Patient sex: F
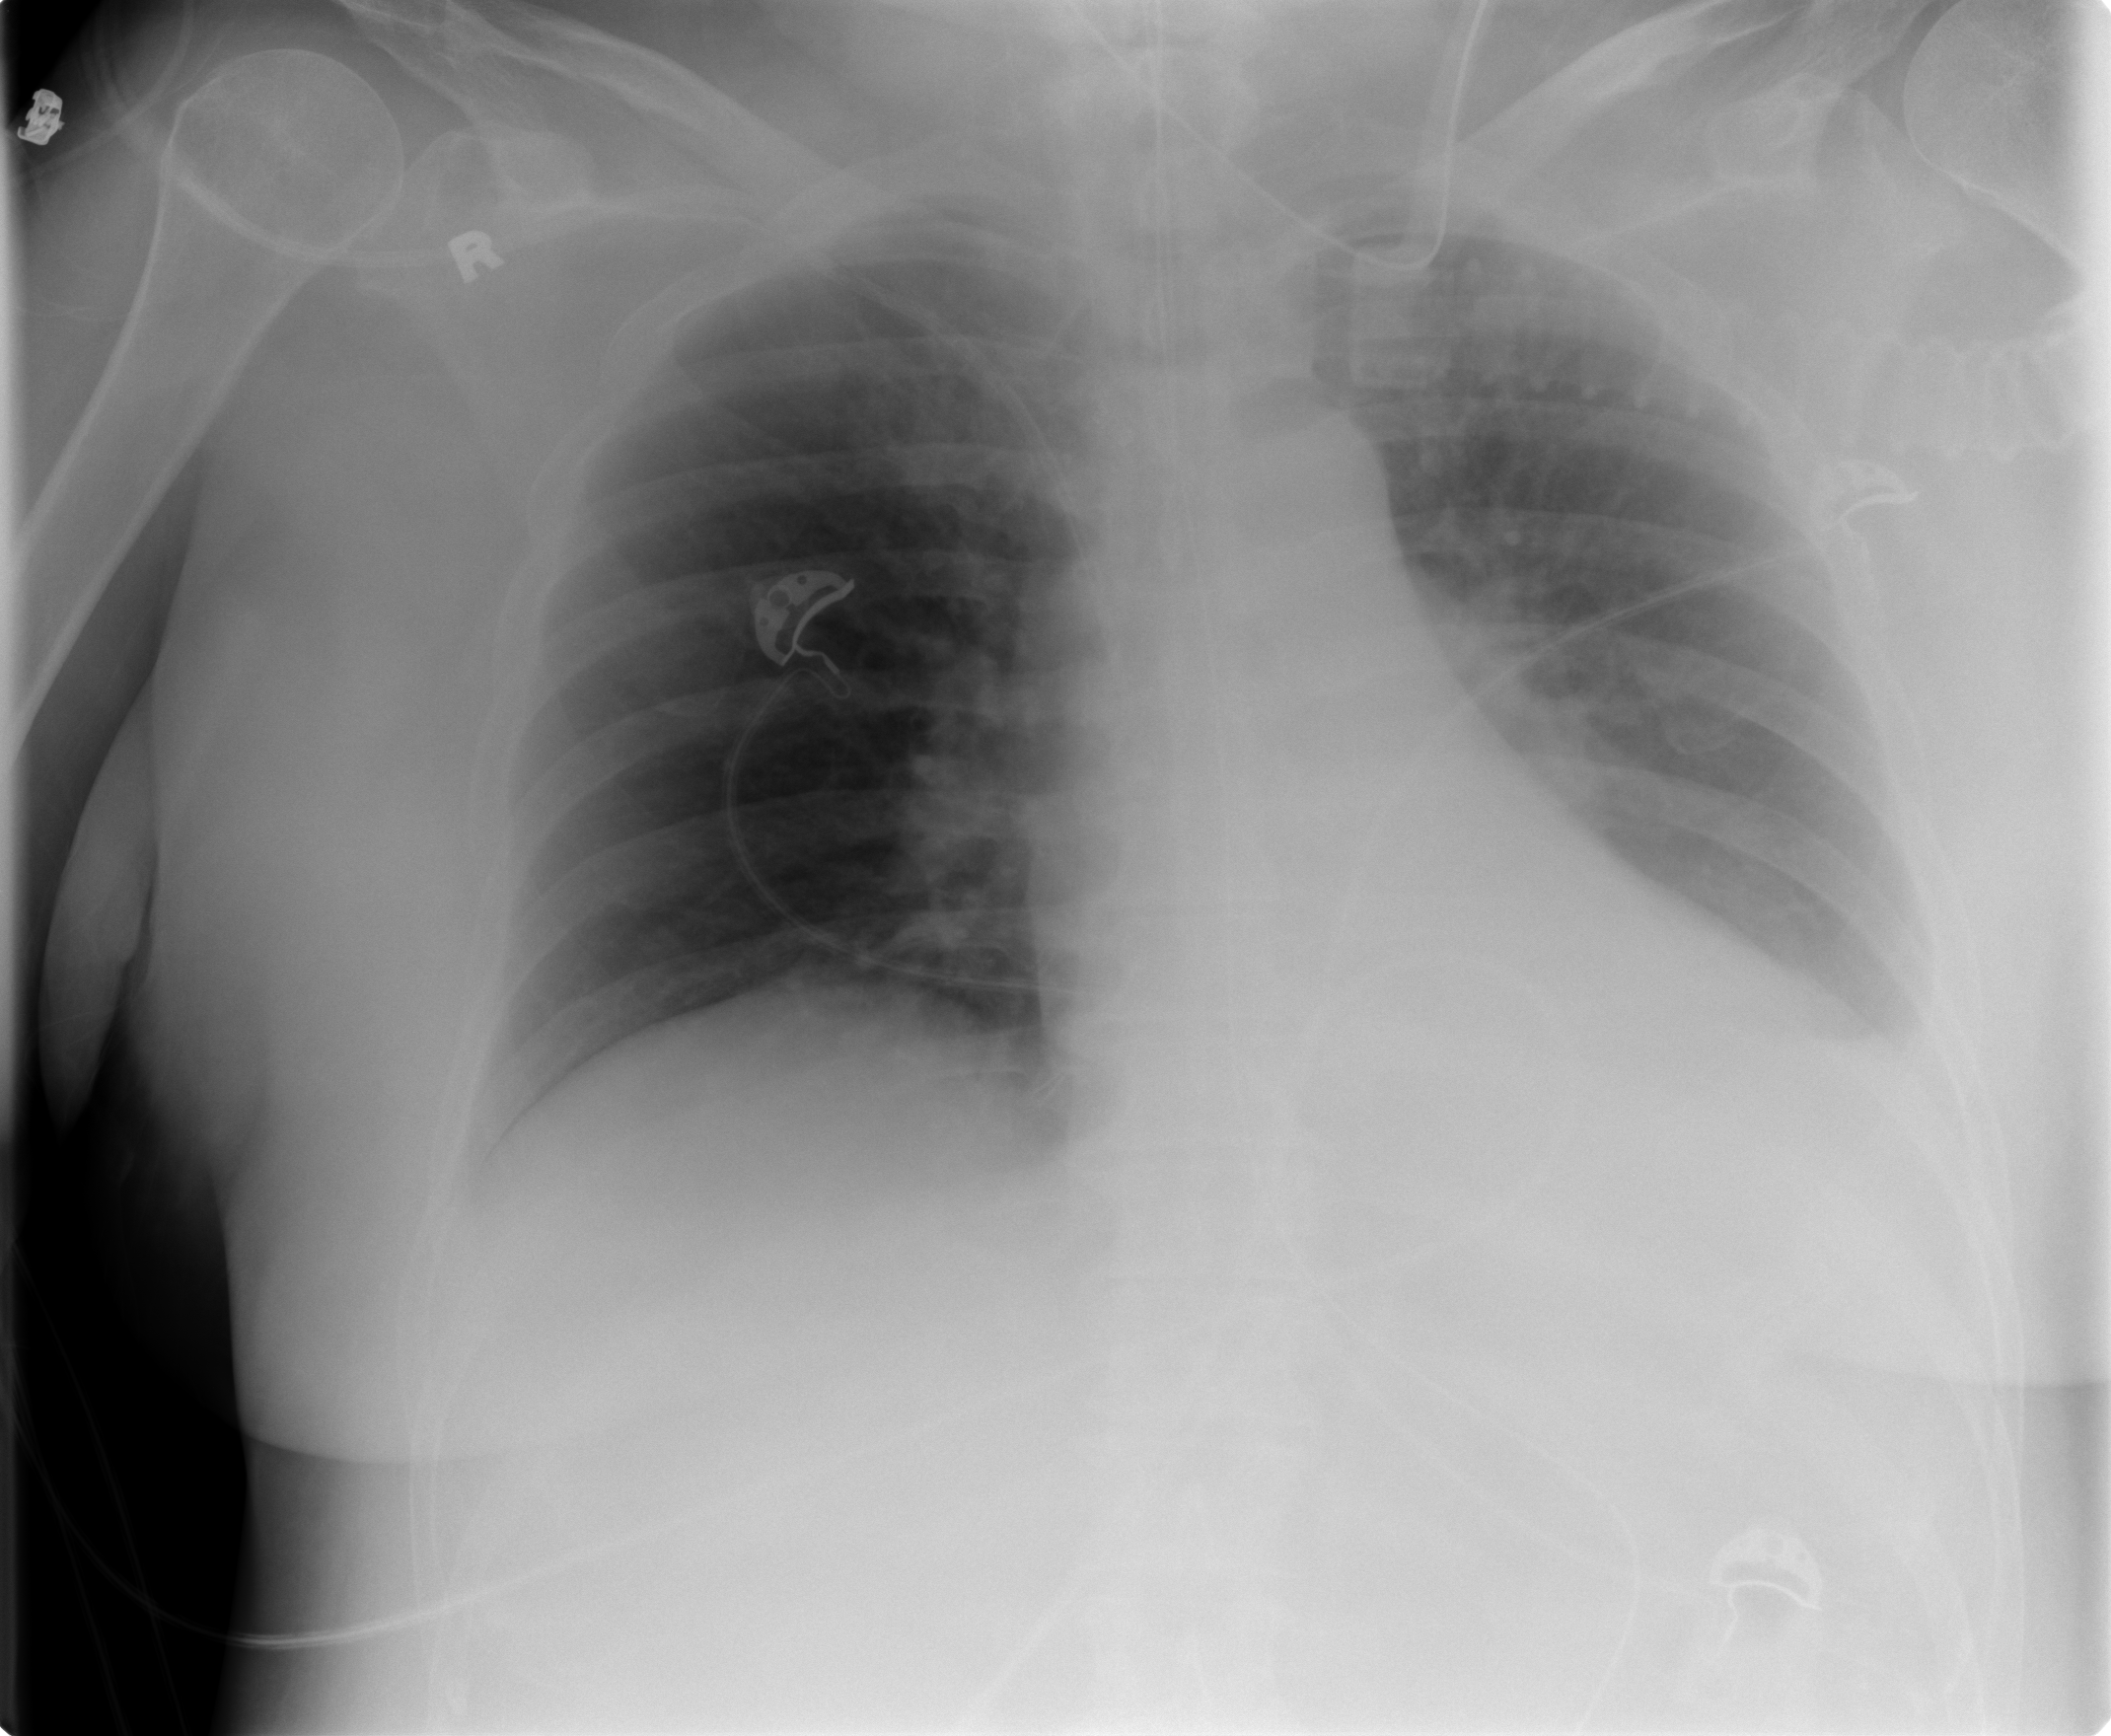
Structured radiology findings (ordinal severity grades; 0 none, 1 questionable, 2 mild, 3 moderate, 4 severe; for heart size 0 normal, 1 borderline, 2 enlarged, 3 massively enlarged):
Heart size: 0
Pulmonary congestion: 0
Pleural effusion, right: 0
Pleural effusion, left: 1
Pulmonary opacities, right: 0
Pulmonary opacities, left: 0
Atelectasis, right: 0
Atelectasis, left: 1